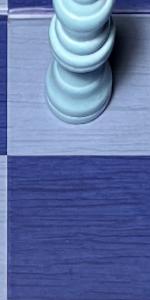
Label: Empty